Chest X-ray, PA view. Patient: 54 years old, sex F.
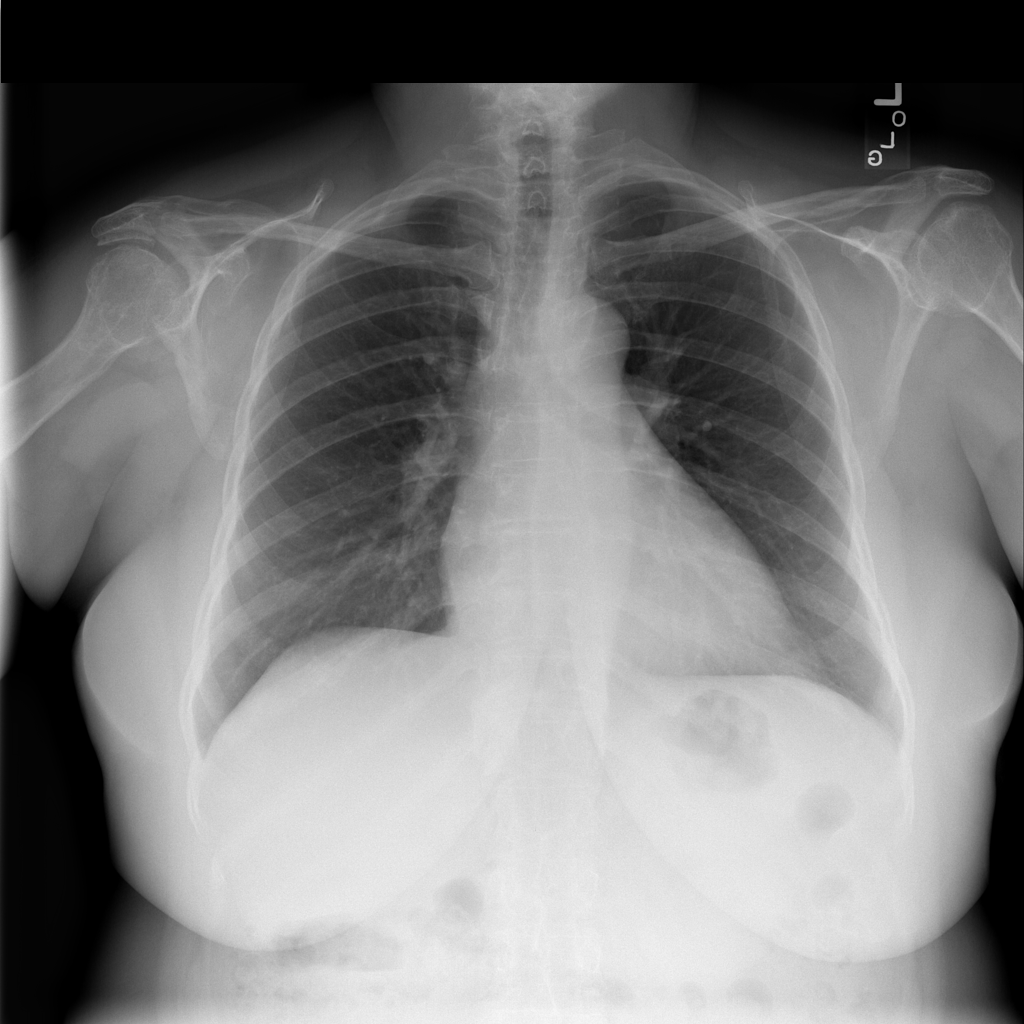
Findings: No Finding